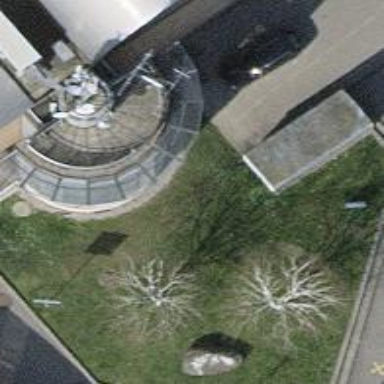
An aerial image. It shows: Communication tower.